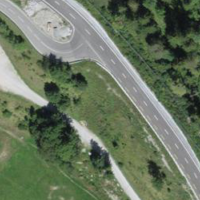
EUNIS habitat code: 52
Species observed at this site:
Primula veris
Aporia crataegi